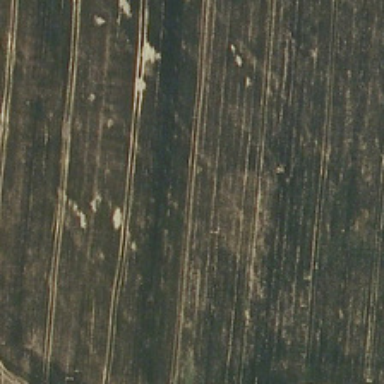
It is a large piece of green meadow .